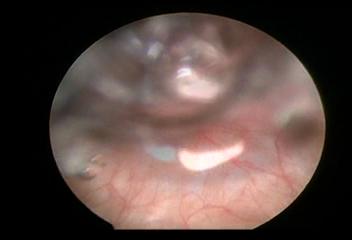
Modality: WLC
Class: Normal mucosa
Bladder cancer association: No